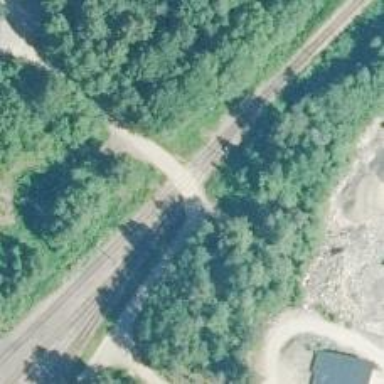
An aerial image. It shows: Level crossing with saltire markings.